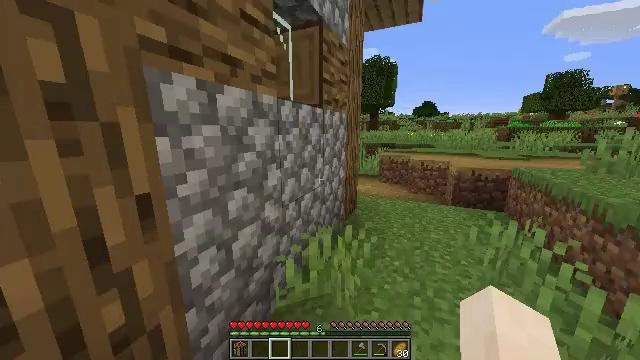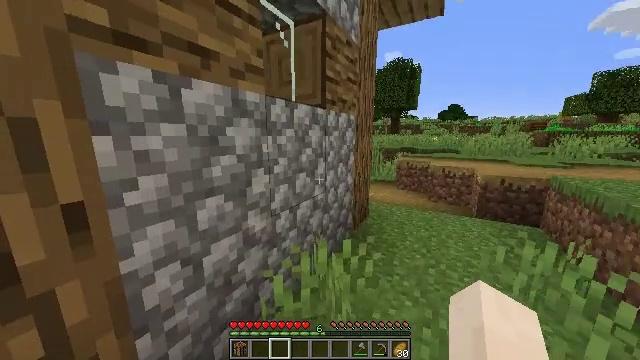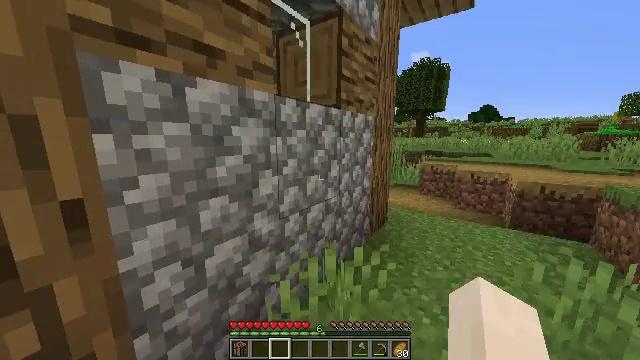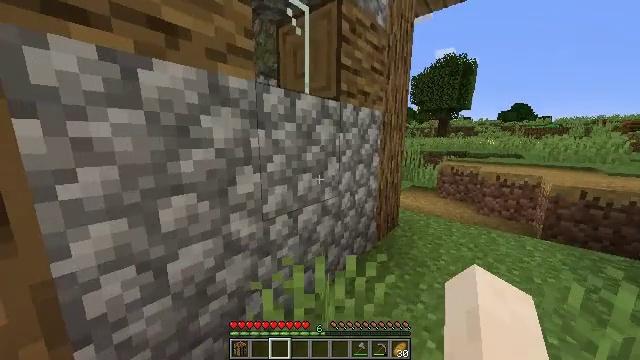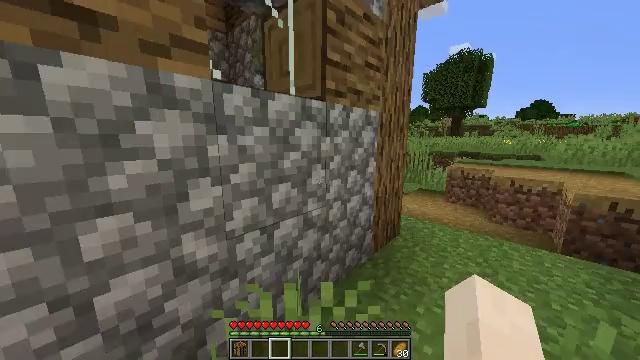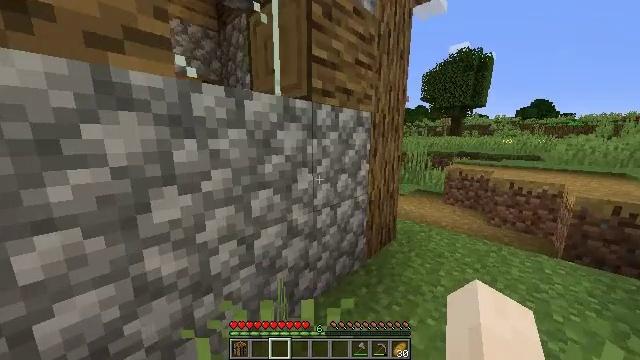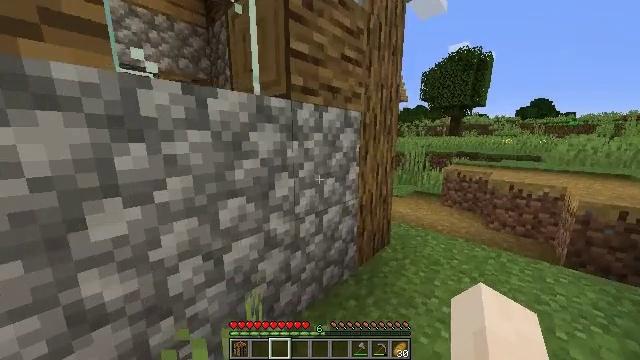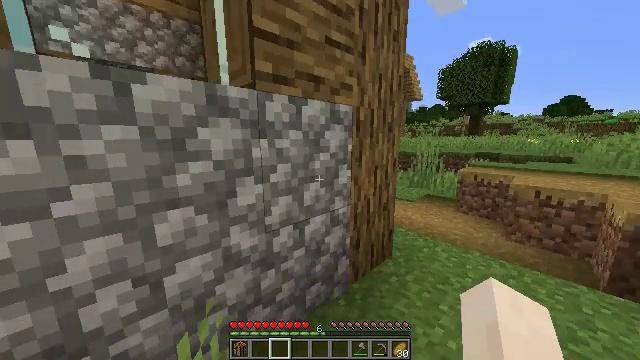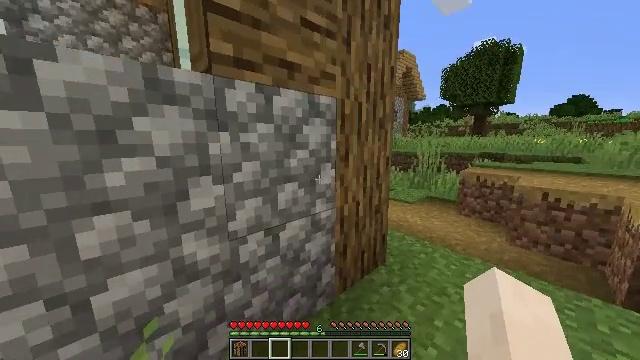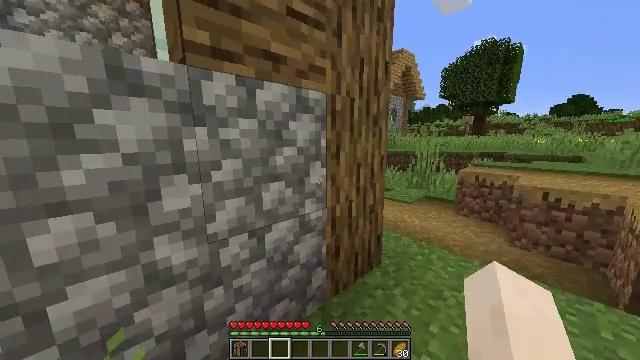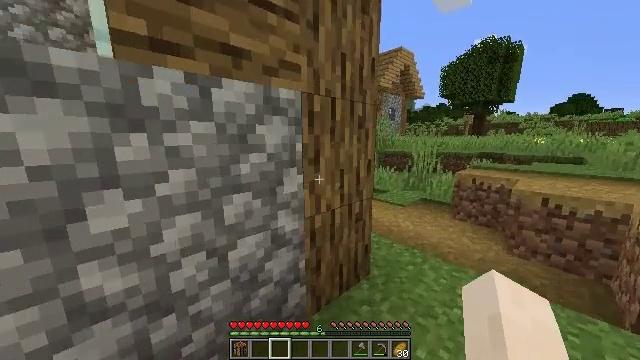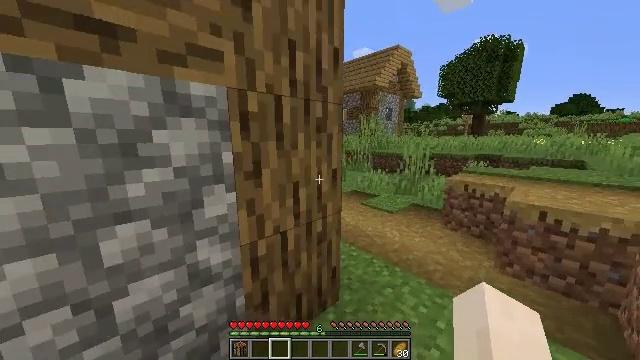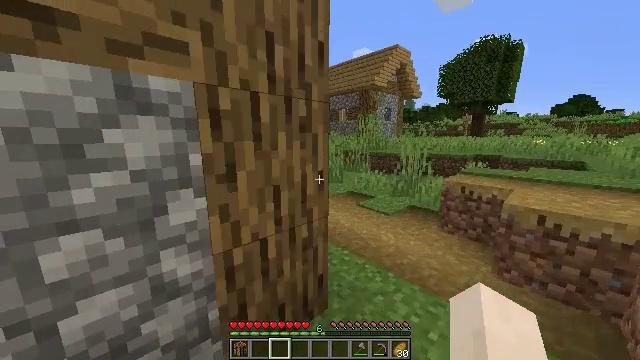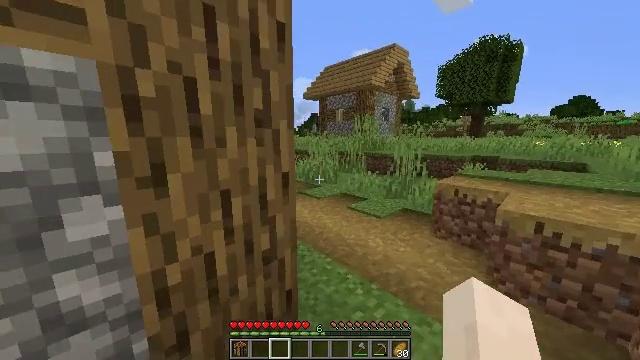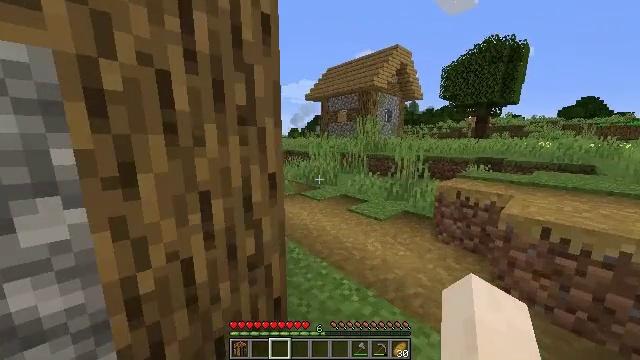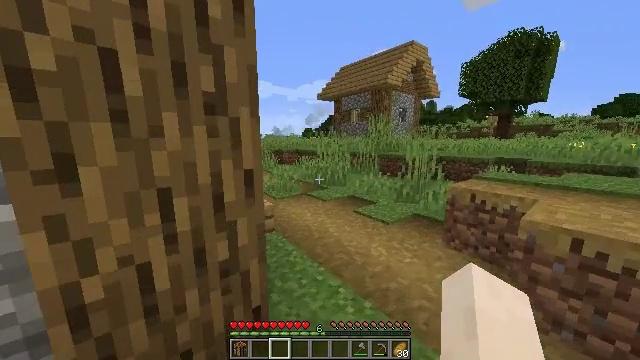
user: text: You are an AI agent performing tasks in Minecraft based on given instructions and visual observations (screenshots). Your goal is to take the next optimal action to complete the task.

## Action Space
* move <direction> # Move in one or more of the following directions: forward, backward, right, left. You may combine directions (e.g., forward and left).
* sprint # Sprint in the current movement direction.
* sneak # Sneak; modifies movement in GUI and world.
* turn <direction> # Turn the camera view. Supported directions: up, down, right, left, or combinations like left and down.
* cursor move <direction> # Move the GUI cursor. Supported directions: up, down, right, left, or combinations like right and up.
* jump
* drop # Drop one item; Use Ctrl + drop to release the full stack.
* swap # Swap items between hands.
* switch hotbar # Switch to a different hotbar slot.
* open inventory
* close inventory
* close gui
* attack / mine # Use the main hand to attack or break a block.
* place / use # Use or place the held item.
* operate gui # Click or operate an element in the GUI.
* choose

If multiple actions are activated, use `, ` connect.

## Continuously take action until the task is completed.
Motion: motion action
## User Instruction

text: Gather the smithing table into your inventory.
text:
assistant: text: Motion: move forward and move right, sprint, turn left
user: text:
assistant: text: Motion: move forward and move right, sprint, turn left
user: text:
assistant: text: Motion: move forward and move right, sprint, turn left
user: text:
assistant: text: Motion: move forward and move right, sprint, turn left
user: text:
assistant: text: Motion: move forward and move right, sprint
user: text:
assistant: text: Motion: move forward and move right, sprint
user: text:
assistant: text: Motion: move forward and move right, sprint, turn left
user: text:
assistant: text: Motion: move forward and move right, sprint
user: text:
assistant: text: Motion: move forward and move right, sprint
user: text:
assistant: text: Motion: move forward and move right, sprint
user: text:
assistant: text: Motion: move forward and move right, sprint
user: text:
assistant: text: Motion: move forward and move right, sprint
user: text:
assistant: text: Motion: move forward and move right, sprint
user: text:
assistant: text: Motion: move forward and move right, sprint
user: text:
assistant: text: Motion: move forward and move right, sprint, turn left
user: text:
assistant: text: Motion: move forward and move right, sprint, turn left
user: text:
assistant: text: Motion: move forward and move right, sprint, turn left
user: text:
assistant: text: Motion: move forward, sprint, turn left
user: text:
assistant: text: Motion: move forward, sprint, turn left
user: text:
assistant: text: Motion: move forward and move right, sprint, turn left
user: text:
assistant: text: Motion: move forward and move right, sprint, turn left
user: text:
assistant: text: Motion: move forward and move right, sprint, turn left
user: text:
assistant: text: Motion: move forward and move right, sprint, turn left
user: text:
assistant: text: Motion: move forward and move right, sprint, turn left
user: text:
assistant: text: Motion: move forward and move right, sprint, turn left
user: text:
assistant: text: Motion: move forward and move right, sprint, turn left
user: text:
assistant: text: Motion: move forward and move right, sprint, turn left
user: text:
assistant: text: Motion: move forward and move right, sprint, turn left
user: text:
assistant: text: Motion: move forward and move right, sprint, turn left and up
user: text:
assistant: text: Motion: move forward and move right, sprint, turn left and up, use / place